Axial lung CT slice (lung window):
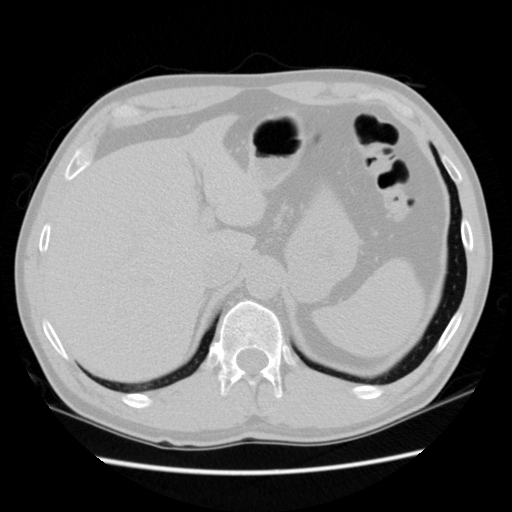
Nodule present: no